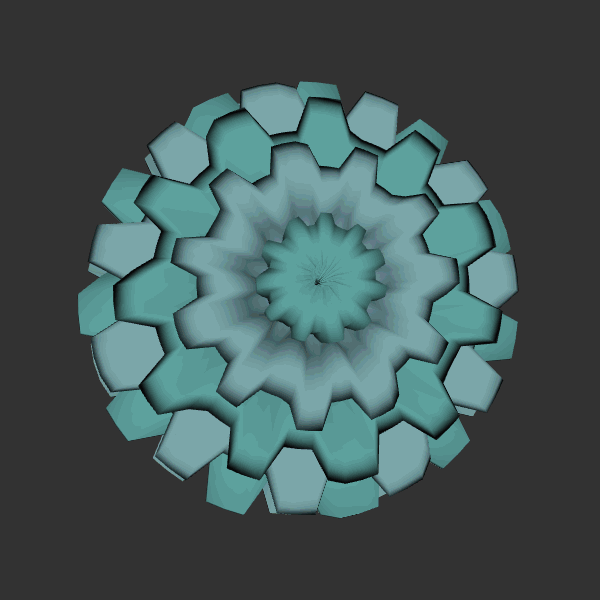
Background: dark